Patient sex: F
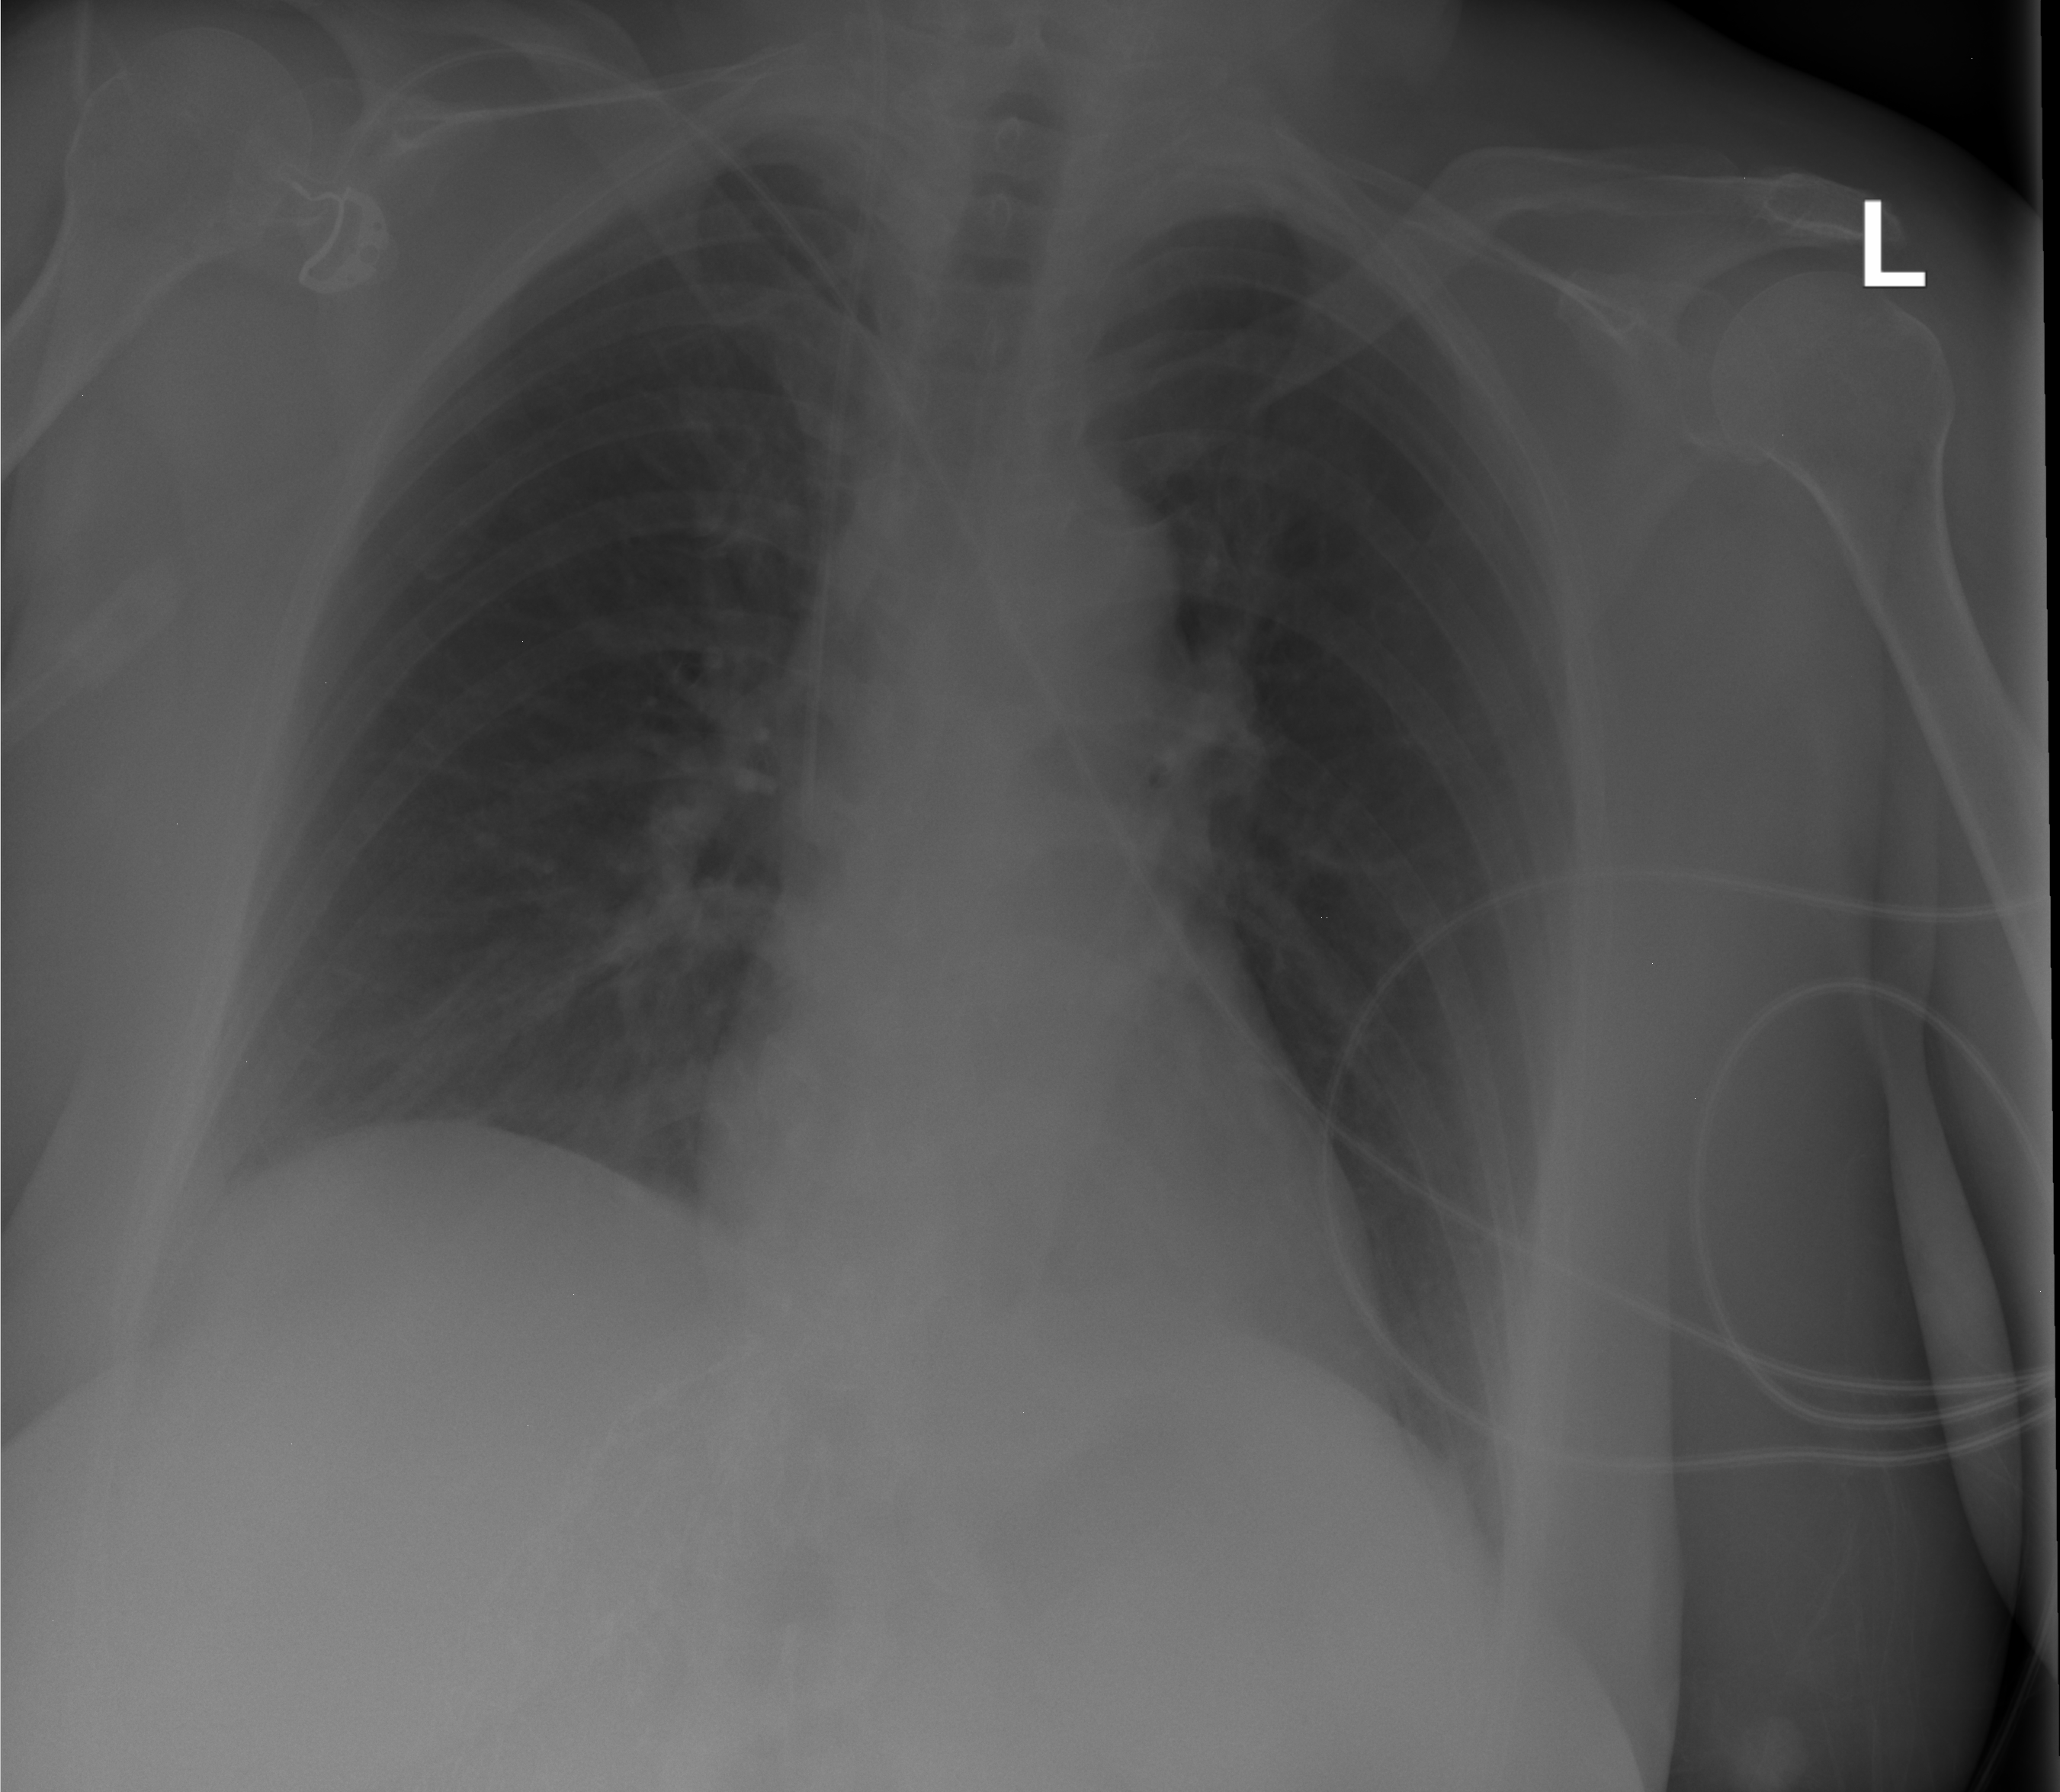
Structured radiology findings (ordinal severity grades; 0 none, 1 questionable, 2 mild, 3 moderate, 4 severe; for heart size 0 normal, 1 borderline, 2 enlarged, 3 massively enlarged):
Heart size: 0
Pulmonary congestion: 0
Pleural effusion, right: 1
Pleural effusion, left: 0
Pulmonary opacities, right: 0
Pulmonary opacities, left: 0
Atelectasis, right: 0
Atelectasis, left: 0